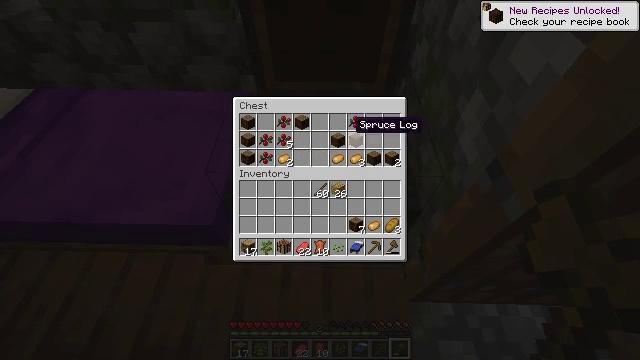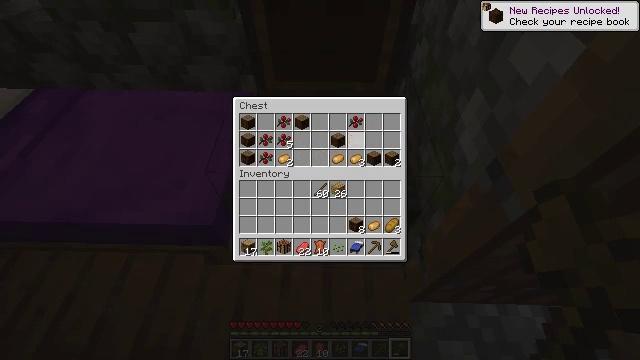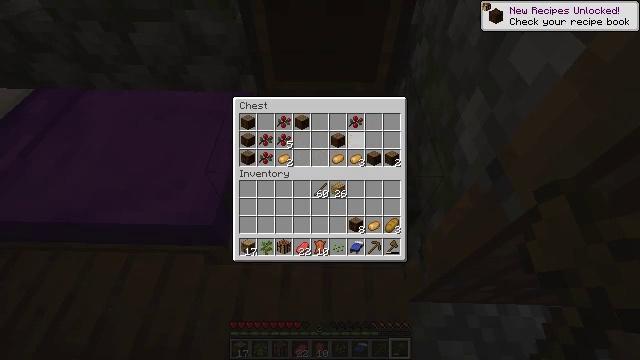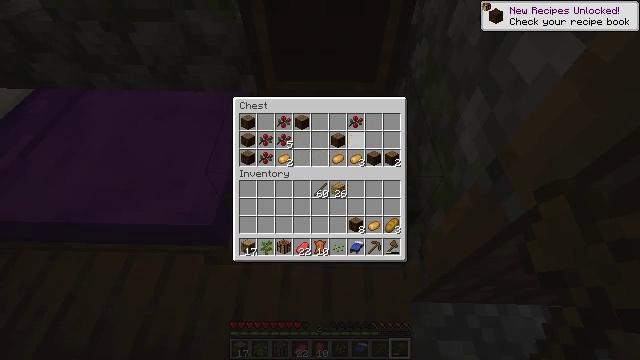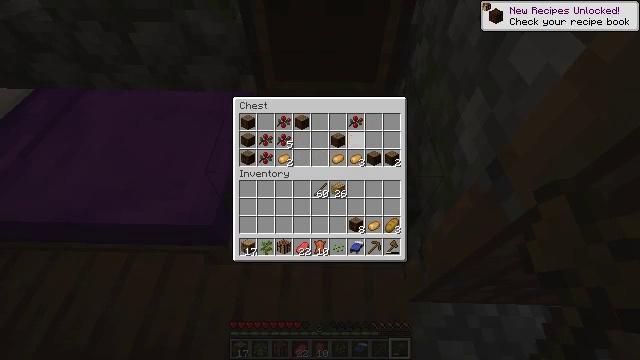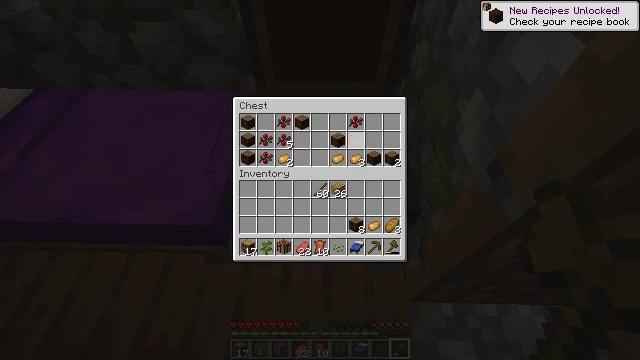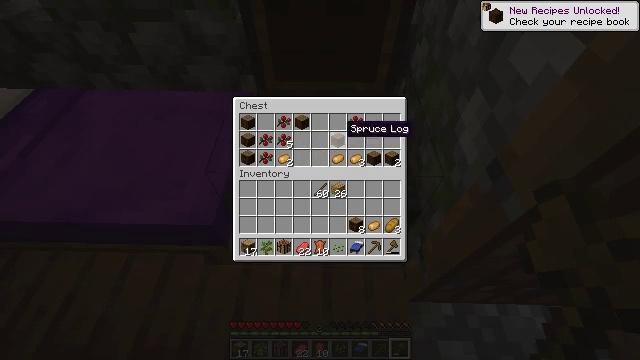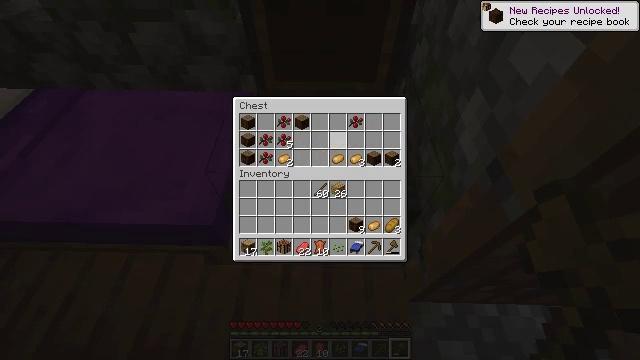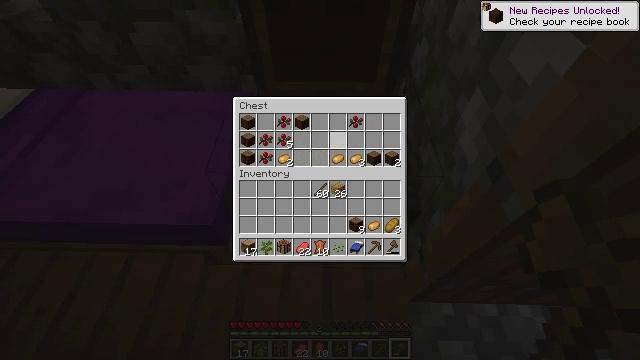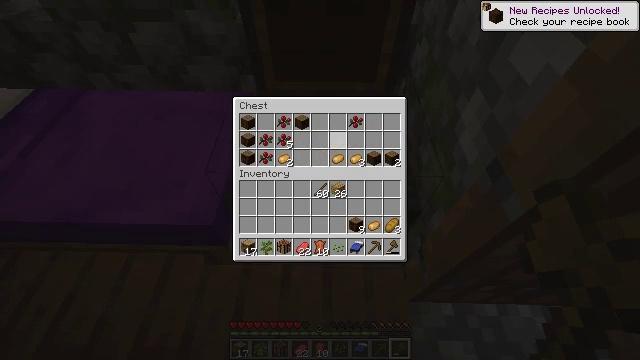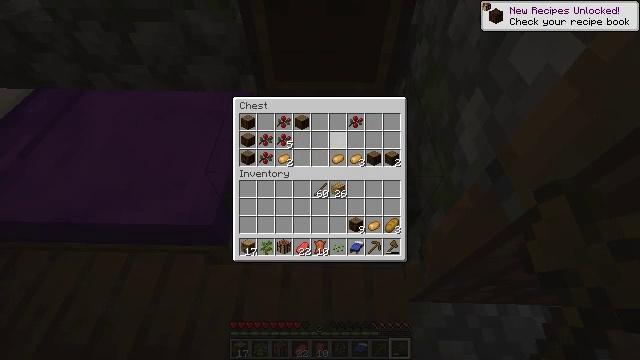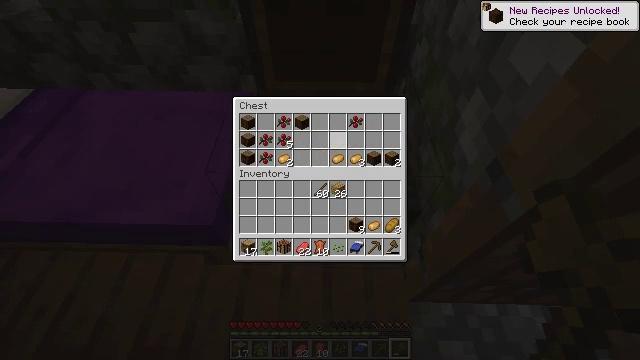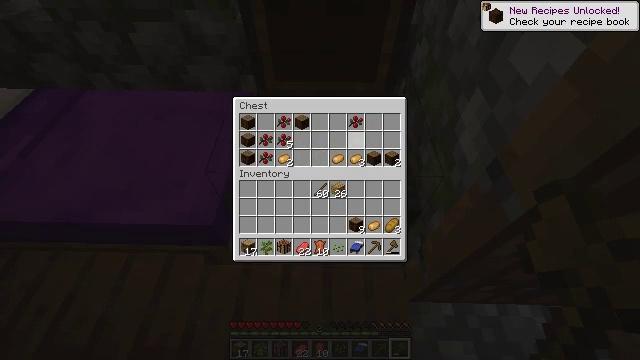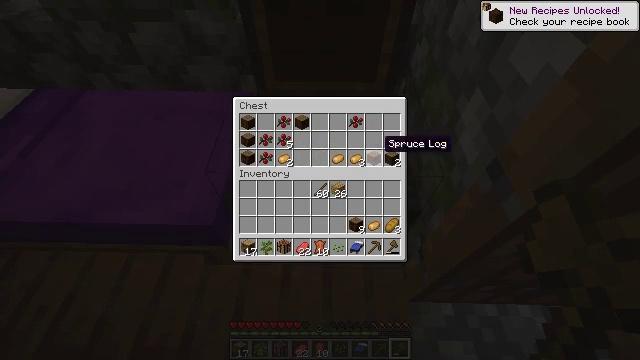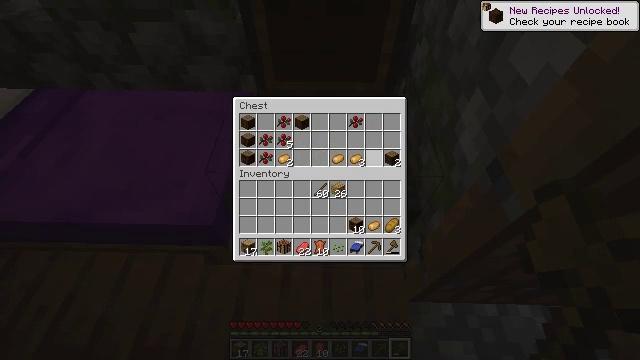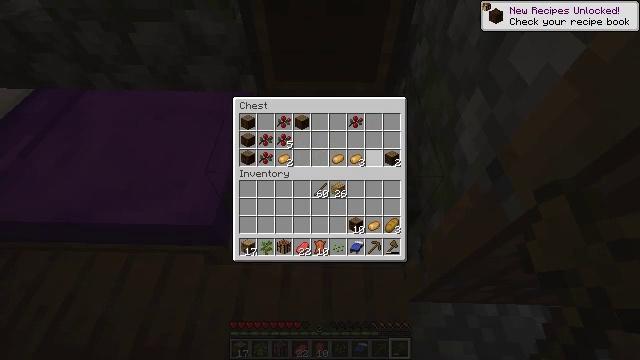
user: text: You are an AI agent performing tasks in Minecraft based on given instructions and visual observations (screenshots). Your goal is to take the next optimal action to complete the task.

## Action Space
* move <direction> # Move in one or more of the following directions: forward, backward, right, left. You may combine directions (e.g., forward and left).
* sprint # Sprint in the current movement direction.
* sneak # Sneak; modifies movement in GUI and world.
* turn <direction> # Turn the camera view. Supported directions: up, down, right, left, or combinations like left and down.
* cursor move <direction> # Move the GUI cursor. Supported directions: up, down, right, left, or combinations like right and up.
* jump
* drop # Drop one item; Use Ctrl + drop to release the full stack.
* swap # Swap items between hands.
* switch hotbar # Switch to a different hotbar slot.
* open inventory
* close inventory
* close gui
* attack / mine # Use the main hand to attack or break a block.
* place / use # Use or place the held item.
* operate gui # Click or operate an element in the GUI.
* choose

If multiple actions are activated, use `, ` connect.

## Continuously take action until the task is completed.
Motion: motion action
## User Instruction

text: Collect the pumpkin by holding left button.
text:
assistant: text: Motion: sneak, operate gui
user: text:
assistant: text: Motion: sneak, operate gui
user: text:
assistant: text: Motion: sneak
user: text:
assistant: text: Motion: sneak, operate gui
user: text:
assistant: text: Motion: sneak, operate gui
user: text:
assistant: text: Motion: sneak, cursor move left
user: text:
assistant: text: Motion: sneak, operate gui
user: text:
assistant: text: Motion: sneak, operate gui
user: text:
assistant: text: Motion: sneak, operate gui
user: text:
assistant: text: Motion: sneak
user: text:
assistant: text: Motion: sneak, cursor move right
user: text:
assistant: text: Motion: sneak, cursor move right
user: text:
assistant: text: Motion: sneak, cursor move right
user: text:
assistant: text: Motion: sneak, operate gui
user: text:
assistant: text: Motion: sneak, operate gui
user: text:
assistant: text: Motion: sneak, operate gui
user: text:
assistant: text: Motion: sneak
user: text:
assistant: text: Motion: sneak, operate gui
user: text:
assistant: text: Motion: sneak, operate gui
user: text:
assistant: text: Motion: sneak, operate gui
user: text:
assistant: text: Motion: sneak, operate gui
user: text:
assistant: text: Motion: sneak, operate gui
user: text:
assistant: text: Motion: sneak, operate gui
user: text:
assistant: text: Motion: sneak, cursor move left and up
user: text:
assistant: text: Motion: sneak, cursor move left and up
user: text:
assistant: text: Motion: sneak
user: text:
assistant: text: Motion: sneak
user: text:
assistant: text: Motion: sneak
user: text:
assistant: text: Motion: sneak
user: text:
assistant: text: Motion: sneak